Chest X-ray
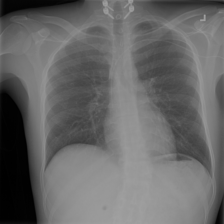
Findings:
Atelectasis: negative
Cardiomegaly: negative
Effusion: negative
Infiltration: negative
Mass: negative
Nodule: negative
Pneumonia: negative
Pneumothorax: negative
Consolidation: negative
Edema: negative
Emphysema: negative
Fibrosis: negative
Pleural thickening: negative
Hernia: negative